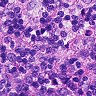
Metastatic tissue present: no